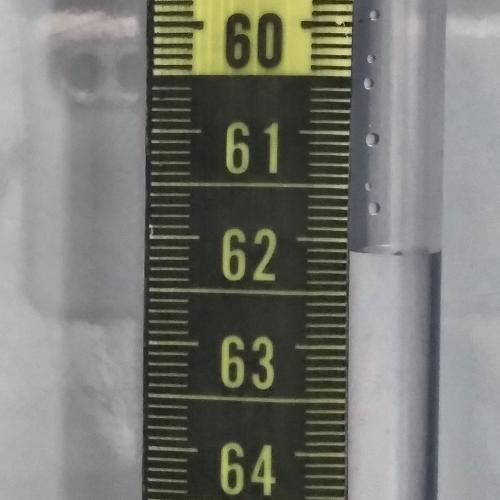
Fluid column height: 62.1 cm